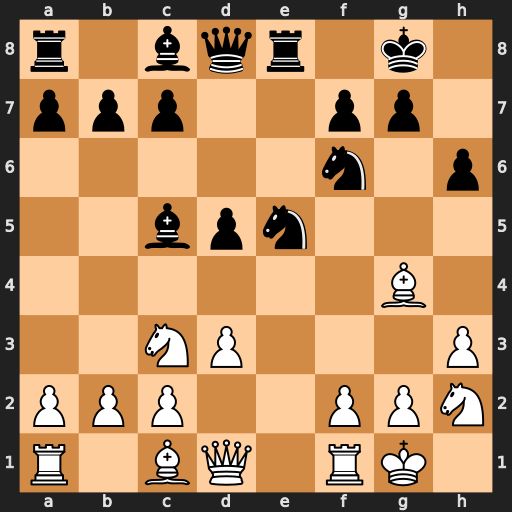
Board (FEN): r1bqr1k1/ppp2pp1/5n1p/2bpn3/6B1/2NP3P/PPP2PPN/R1BQ1RK1
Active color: w
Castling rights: -
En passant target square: -
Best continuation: Bxc8 Rxc8 d4 Bxd4 Qxd4